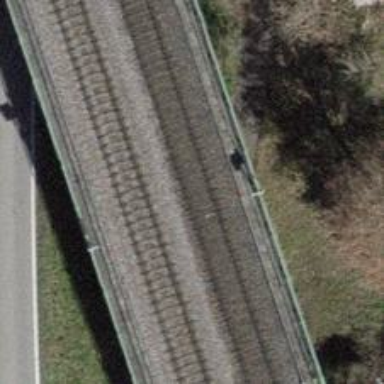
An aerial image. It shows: There is bridge over railway with one track.